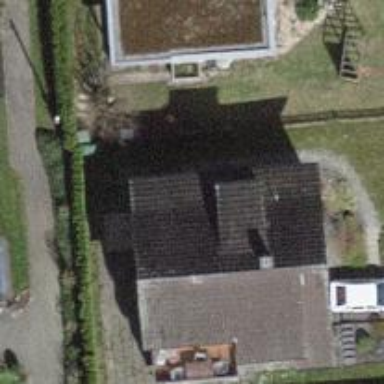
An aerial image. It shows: Gabled roof on residential building.